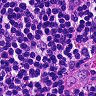
Metastatic tissue present: no